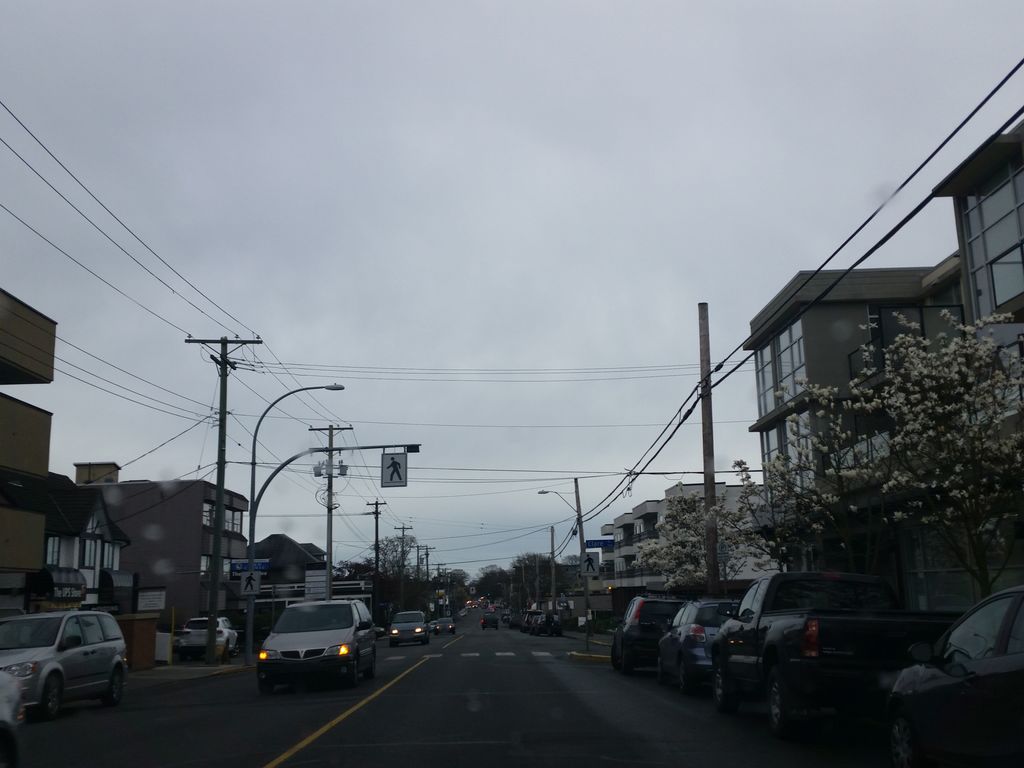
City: victoria